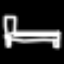
Label: bed